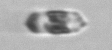
Label: Cerataulina_pelagica